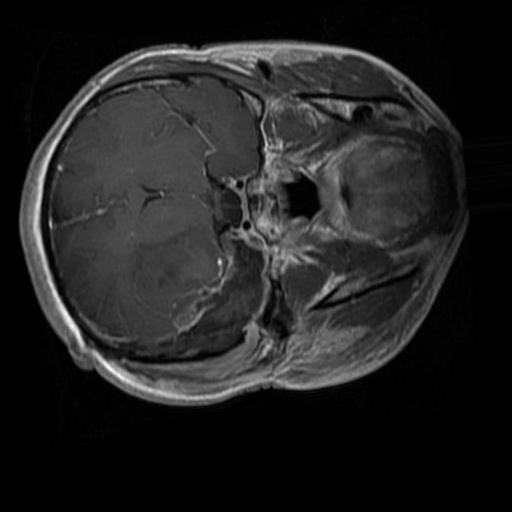
Label: brain_glioma